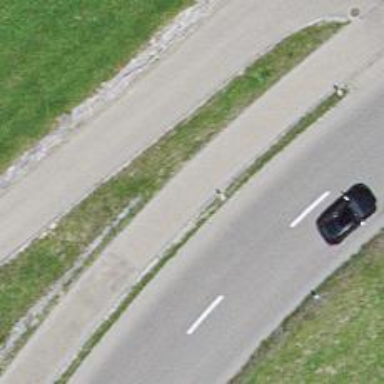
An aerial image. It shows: Asphalt cycleway.